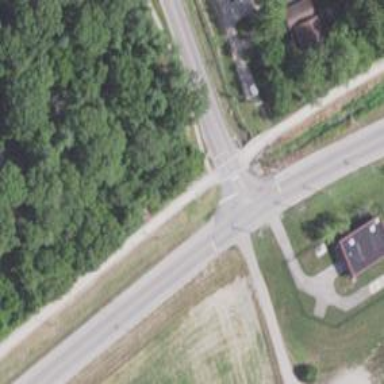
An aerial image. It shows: Stop road.